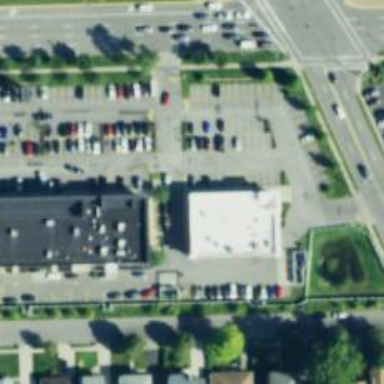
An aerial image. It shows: Healthcare clinic.